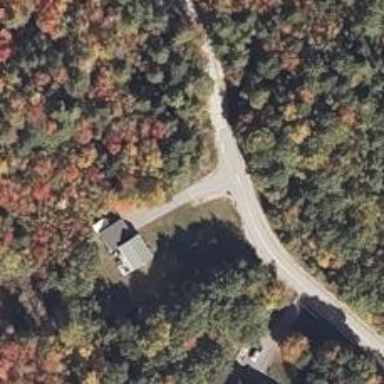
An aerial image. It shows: Driveway.